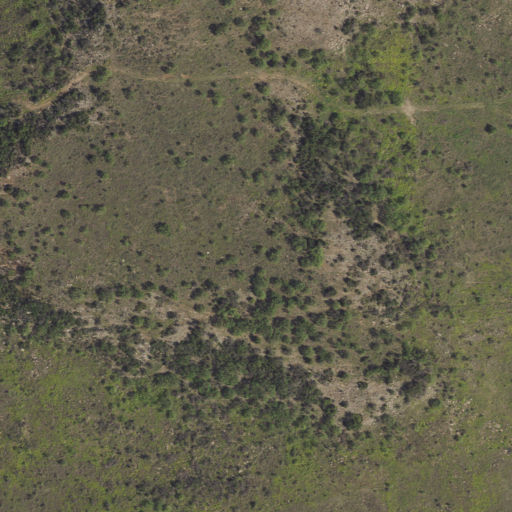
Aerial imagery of mountain in Texas named Flattop containing only shrub